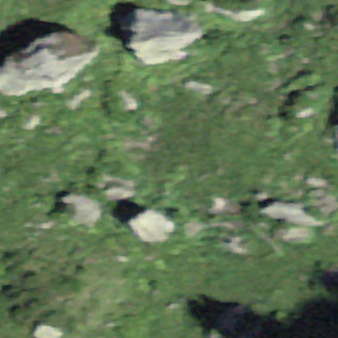
Label: bouldering_area